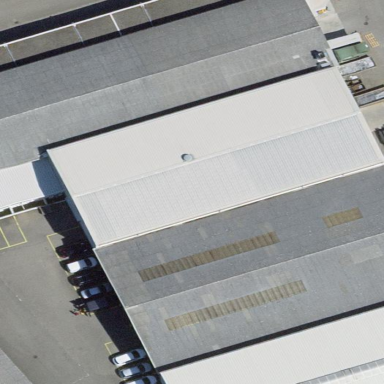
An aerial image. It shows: Industrial building.